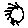
Label: sun